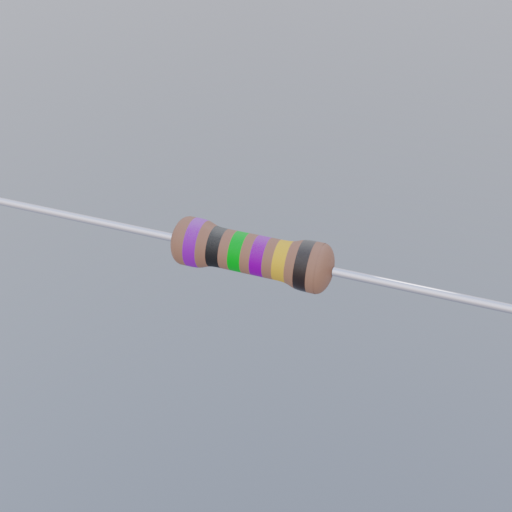
Resistor colour bands (in order): violet, black, green, violet, gold, black